Field crop: maize
Growth stage: 2
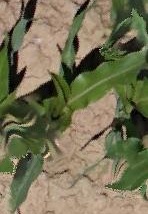
Species: maize